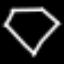
Label: diamond